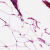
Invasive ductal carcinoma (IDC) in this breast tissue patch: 0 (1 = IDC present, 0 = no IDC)